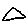
Label: triangle